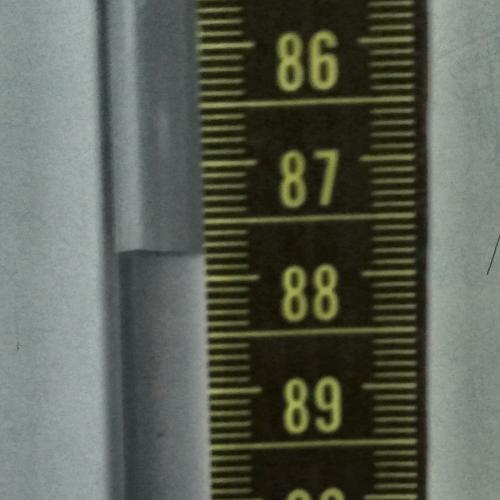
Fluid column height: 87.8 cm